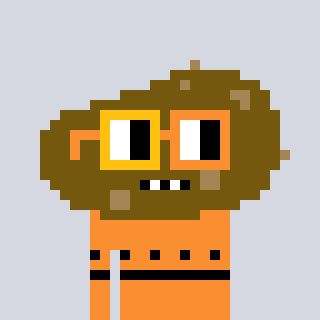
a pixel art character with square yellow and orange glasses, a potato-shaped head and a orange-colored body on a cool background